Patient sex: M
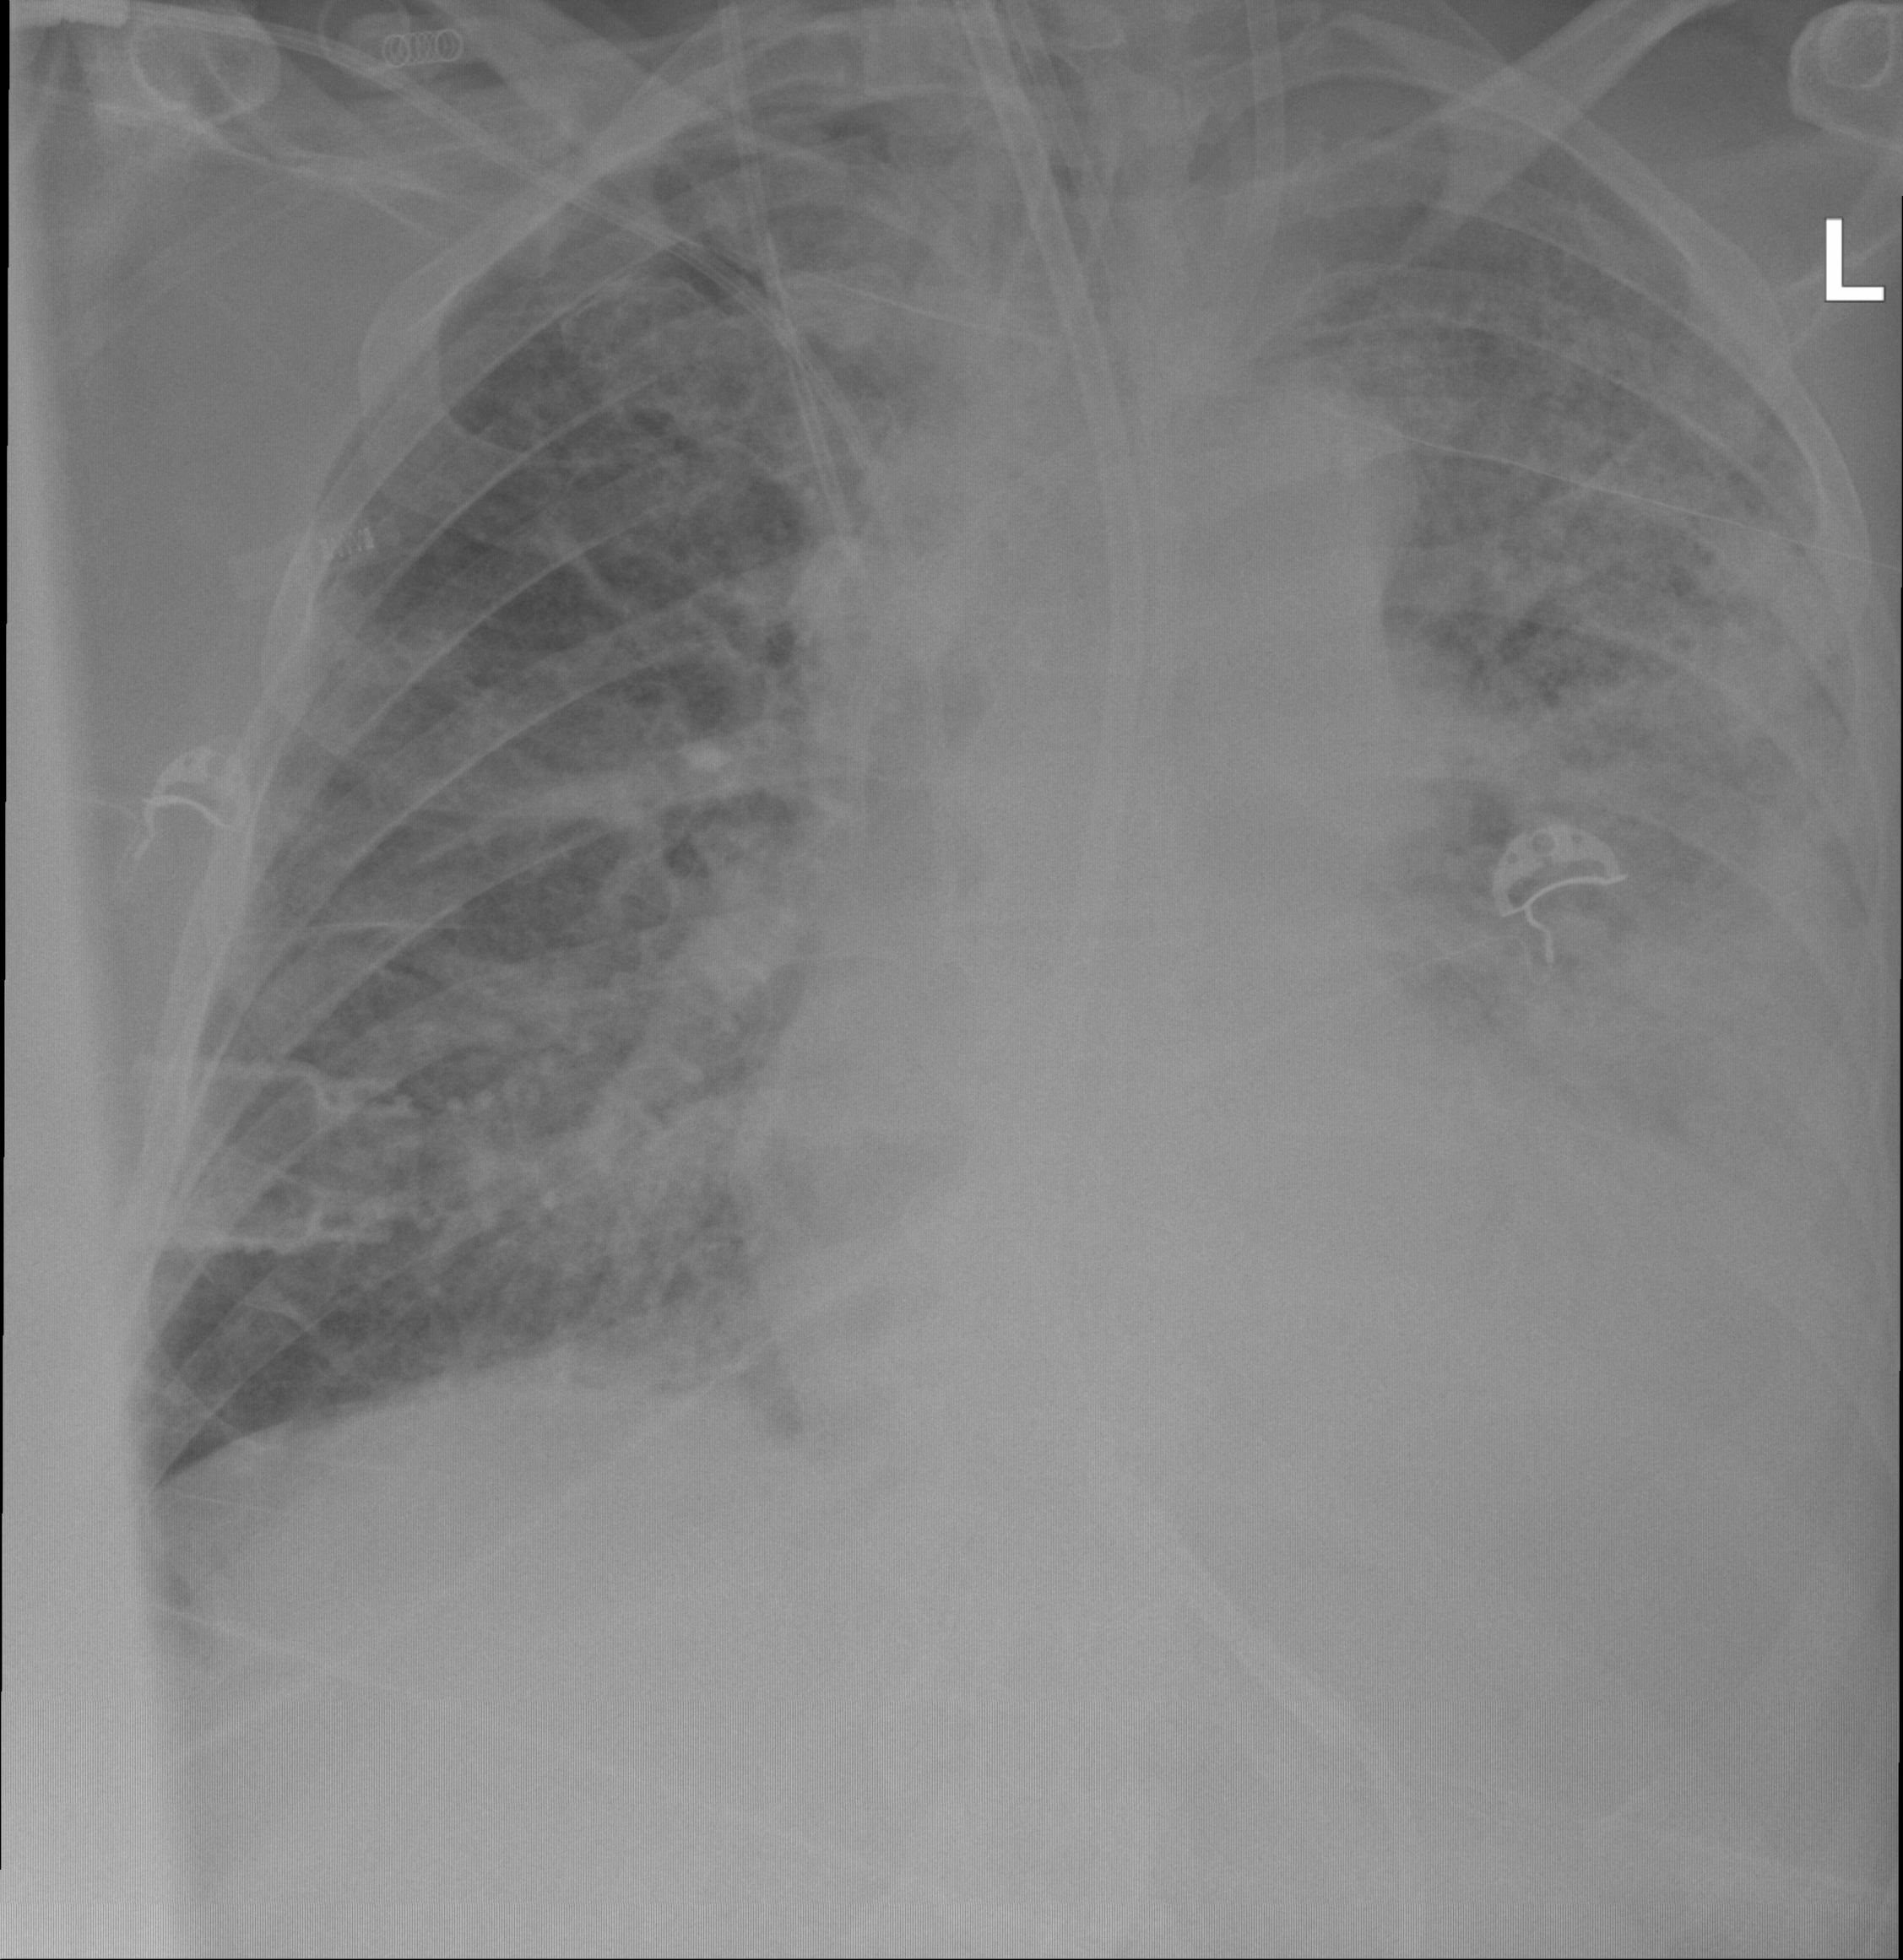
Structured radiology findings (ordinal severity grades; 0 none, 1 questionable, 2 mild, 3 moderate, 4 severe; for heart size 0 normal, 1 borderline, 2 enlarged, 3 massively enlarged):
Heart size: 2
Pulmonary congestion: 2
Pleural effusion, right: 0
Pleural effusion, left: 3
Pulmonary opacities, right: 3
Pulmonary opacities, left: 3
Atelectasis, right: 1
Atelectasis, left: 3